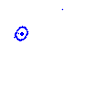
Particle: kaon